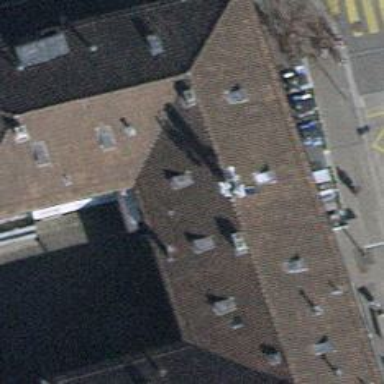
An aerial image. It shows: Café.